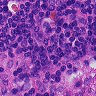
Metastatic tissue present: no